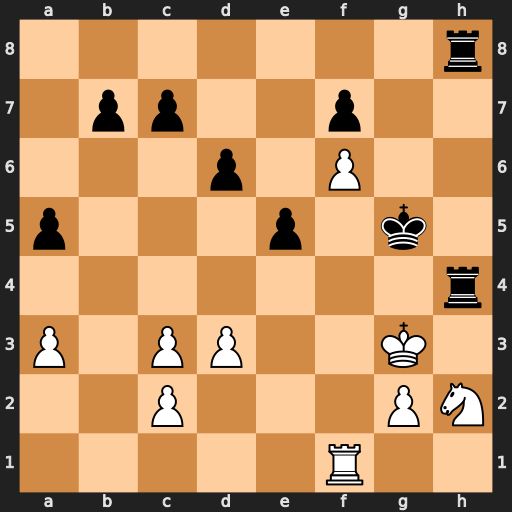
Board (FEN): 7r/1pp2p2/3p1P2/p3p1k1/7r/P1PP2K1/2P3PN/5R2
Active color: w
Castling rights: -
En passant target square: -
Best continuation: Nf3+ Kxf6 Nxh4+